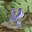
Label: 4